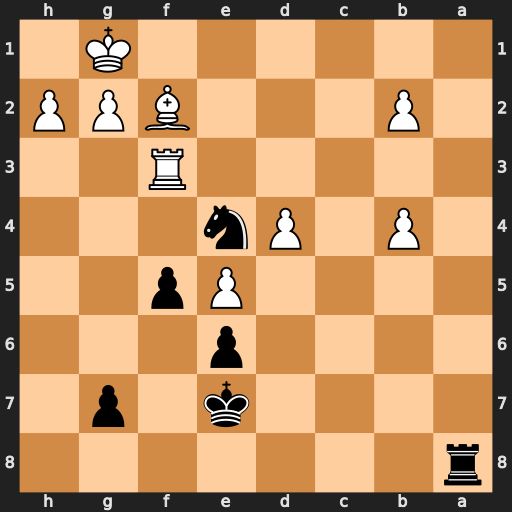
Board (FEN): r7/4k1p1/4p3/4Pp2/1P1Pn3/5R2/1P3BPP/6K1
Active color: b
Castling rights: -
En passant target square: -
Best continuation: Ra1+ Be1 Rxe1+